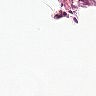
Metastatic tissue present: no